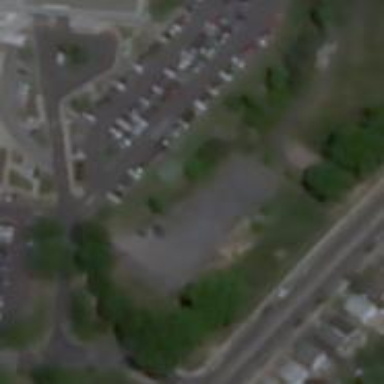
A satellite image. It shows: Parking area with surface.